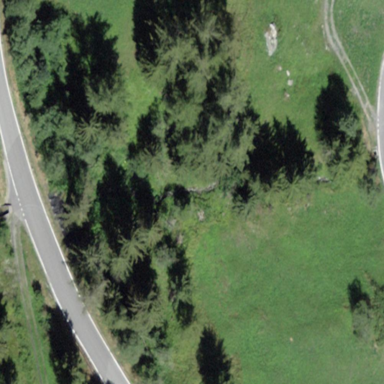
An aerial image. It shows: Forest area.